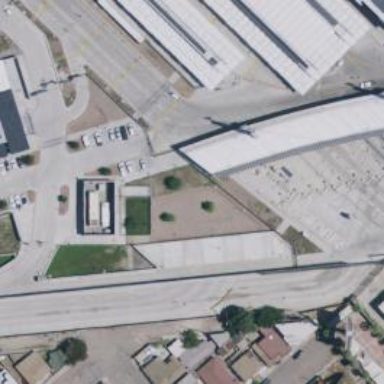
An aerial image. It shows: Border control barrier.